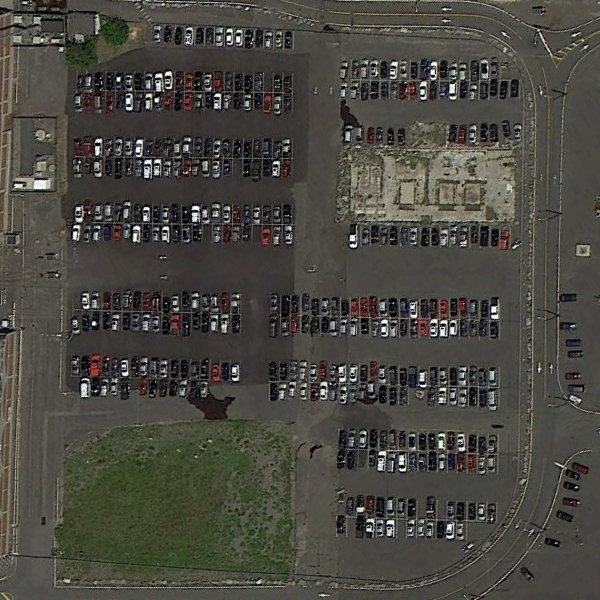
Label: Parking